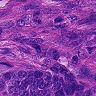
Metastatic tissue present: yes